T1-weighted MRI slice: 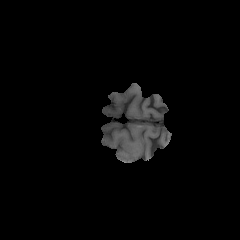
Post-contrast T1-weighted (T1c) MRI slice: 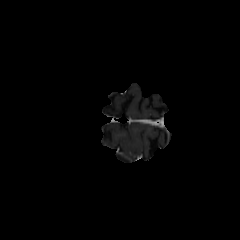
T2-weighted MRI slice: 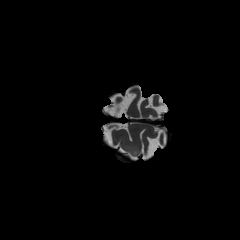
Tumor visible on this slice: yes